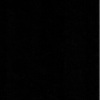
Label: dusty